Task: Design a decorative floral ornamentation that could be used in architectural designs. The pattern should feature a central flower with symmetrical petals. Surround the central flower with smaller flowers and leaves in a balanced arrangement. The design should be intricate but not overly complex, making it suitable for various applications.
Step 551:
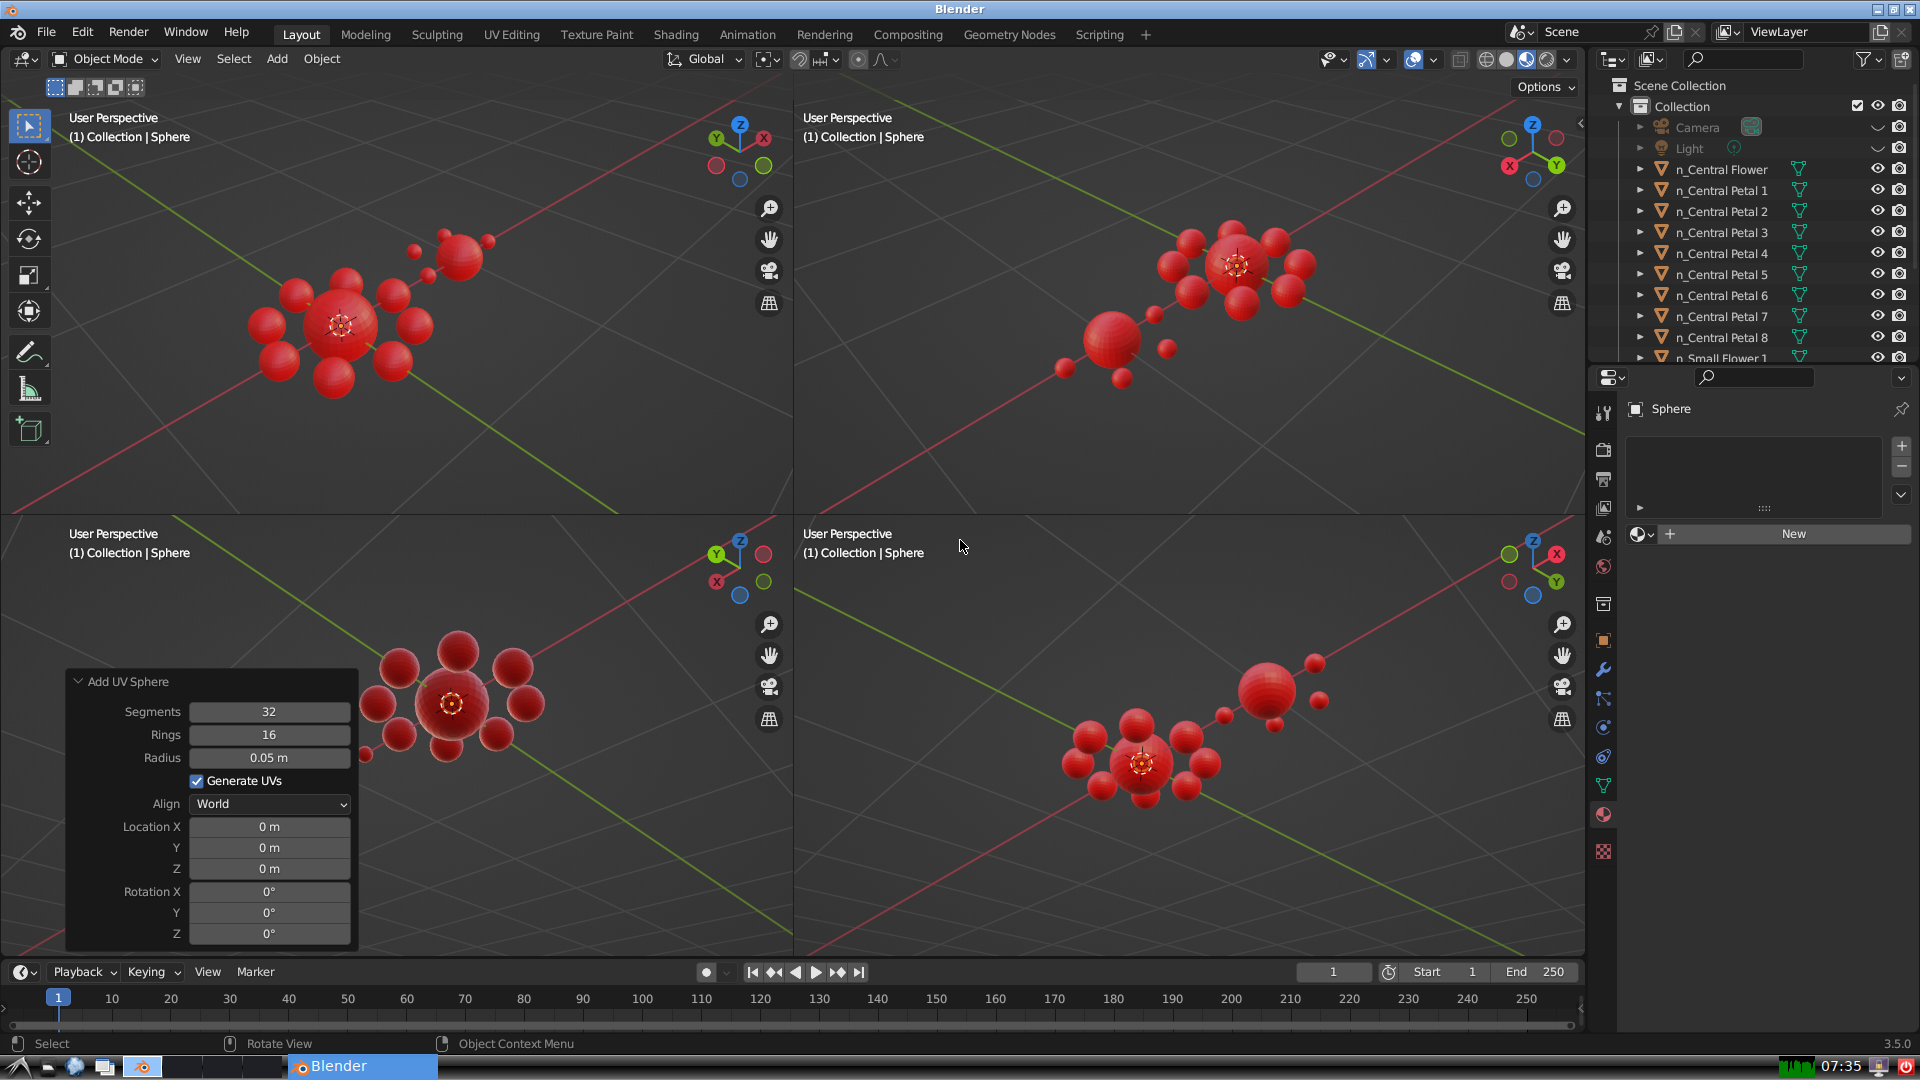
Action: {"mouse_move": [270, 827]}